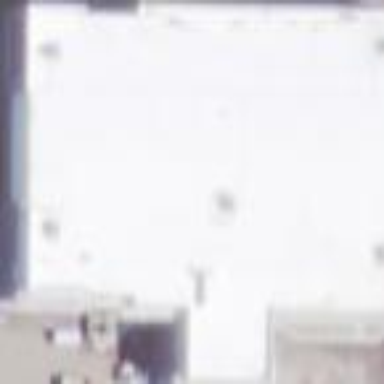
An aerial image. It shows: Storage rental shop called Public Storage located in building.